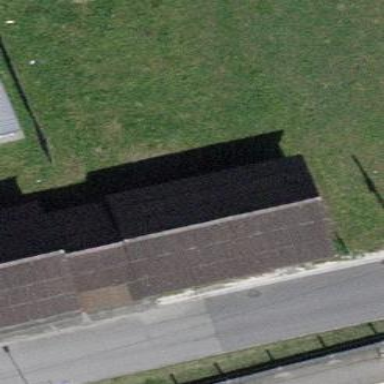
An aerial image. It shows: Building with tile roof.